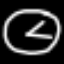
Label: clock